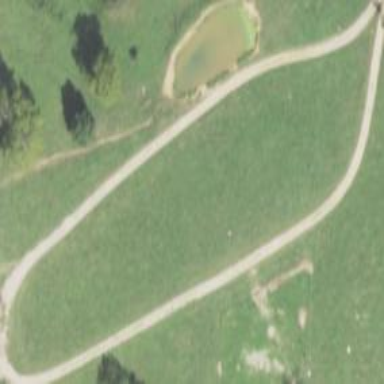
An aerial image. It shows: Unpaved driveway designated as service road.